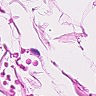
Metastatic tissue present: no